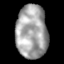
Tissue: skin
Cell type: T cells
Senescence score: 0.2215
Nuclear area (px): 1636
Mean DAPI intensity: 164.101